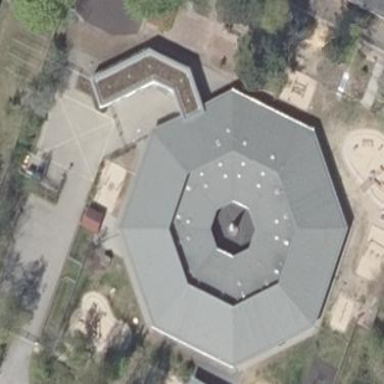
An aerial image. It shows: Kindergarten.